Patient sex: M
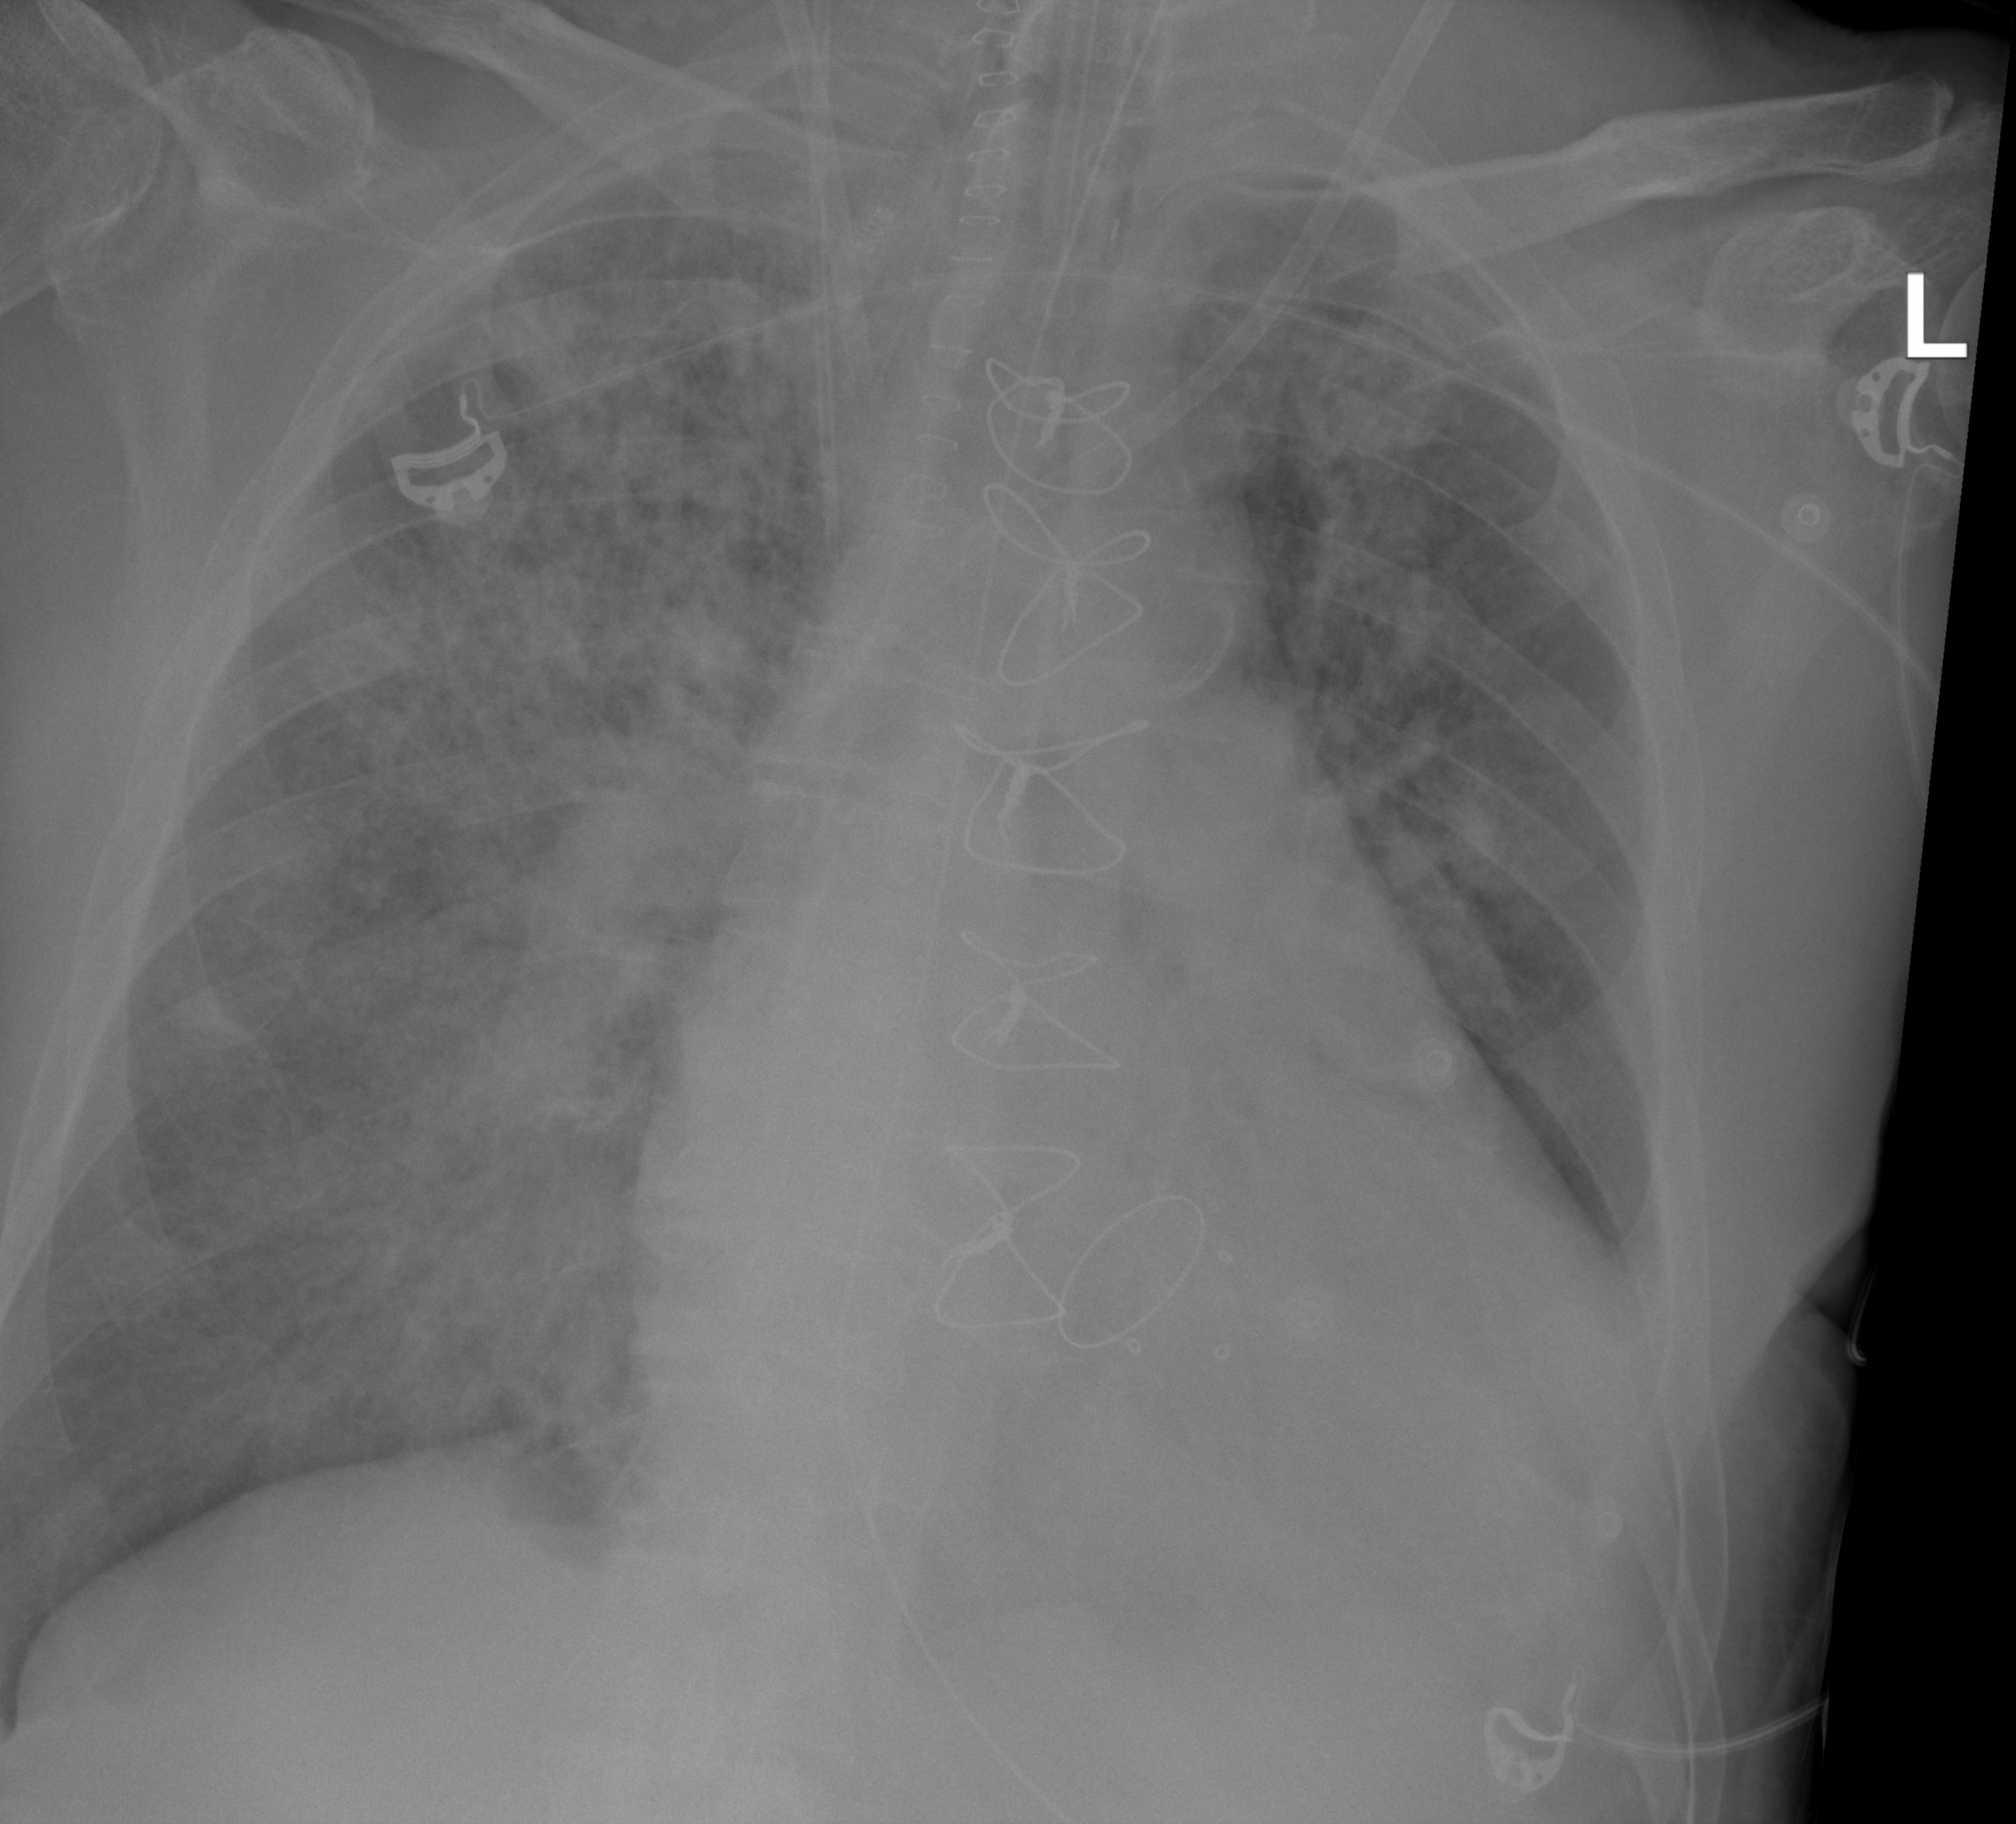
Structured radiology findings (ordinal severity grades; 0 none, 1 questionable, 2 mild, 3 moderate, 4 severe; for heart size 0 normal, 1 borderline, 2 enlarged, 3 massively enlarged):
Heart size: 2
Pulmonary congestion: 2
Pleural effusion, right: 1
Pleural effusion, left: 2
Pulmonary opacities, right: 3
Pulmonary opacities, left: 2
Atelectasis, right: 2
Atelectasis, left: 2